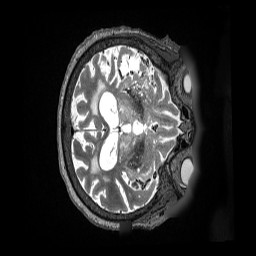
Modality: T2w
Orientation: axial
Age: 100
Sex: female